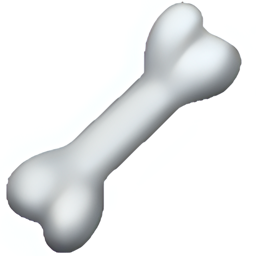
Name: bone
Emoji: 🦴
Group: People & Body
Sub-group: body-parts